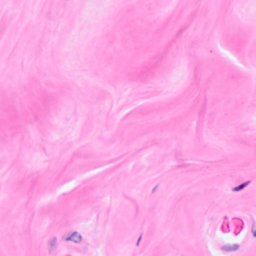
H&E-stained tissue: Breast